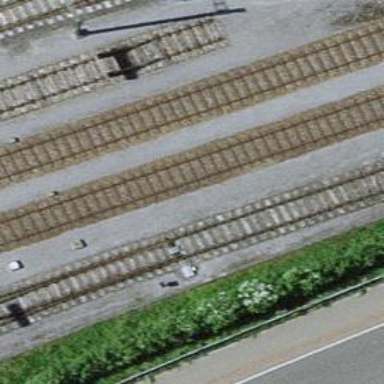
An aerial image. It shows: Railway switch.